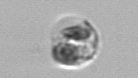
Label: Amoeba